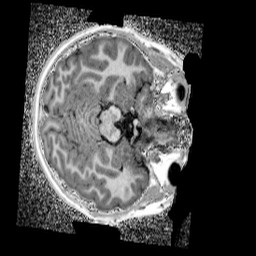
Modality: UNIT1_denoised
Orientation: axial
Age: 11
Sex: female
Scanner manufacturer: siemens
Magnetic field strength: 3 T
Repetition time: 4 s
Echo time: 0.00299 s